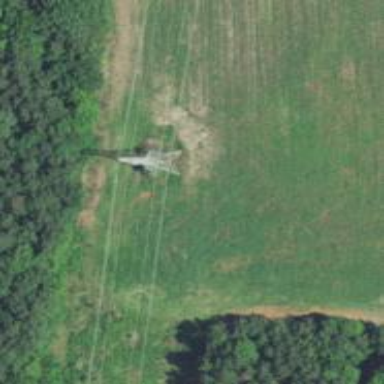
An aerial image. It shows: Lattice structure tower.